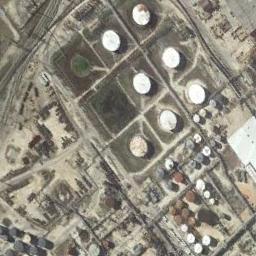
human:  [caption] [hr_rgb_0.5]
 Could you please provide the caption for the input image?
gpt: There are many storage tanks on the bare land .

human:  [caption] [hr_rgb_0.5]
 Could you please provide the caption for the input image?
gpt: There is an open space like a Jiugong grid, With a storage tank in each grid .

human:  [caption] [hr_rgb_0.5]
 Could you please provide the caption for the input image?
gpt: There are many roads around the storage tanks .

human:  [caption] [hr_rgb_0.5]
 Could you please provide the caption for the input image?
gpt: There are many different-sized storage tanks and many buildings in the factory, And there are large lawns in the factory .

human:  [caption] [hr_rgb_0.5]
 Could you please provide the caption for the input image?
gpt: There are some white storage tanks and brown ones .